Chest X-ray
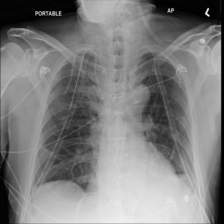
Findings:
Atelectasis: positive
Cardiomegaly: negative
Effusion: negative
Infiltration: negative
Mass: negative
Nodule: negative
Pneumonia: negative
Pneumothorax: negative
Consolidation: negative
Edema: negative
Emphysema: negative
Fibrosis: negative
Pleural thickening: negative
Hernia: negative